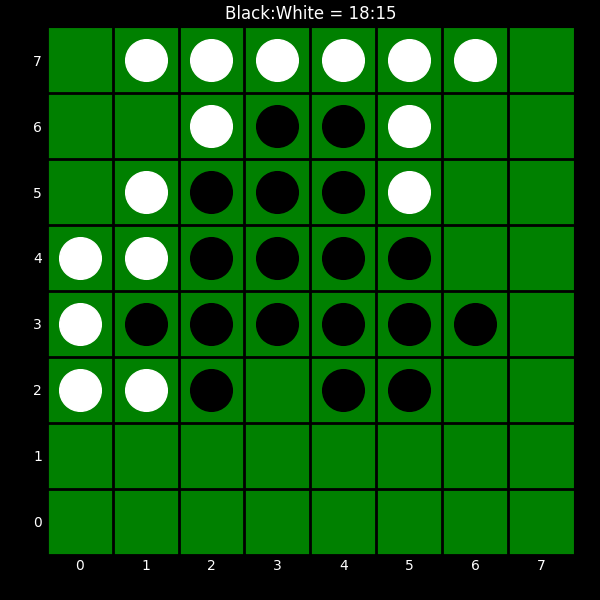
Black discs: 18
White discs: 15